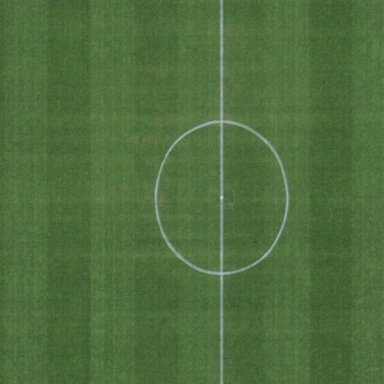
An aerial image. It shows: Soccer pitch for outdoor sports and leisure activities.